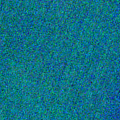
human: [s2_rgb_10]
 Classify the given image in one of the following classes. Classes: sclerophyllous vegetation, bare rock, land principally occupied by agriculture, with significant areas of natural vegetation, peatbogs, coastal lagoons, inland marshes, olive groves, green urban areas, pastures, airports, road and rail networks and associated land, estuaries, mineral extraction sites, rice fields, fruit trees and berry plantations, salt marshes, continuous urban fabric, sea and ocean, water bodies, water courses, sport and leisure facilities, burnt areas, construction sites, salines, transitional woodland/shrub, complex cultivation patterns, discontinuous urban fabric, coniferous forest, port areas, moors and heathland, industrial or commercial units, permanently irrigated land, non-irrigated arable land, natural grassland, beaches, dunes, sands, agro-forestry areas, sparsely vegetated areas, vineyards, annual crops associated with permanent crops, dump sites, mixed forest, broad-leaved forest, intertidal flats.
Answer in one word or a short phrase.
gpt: sea and ocean